Question: I have a div container "page" divided equally to two div elements "" and "" ('width="50%"') like a "book"
I'm trying to tell the browser to set the property '"float"' for any div elements like : according to its parent container.
so:
if the element is inside it should 'float:right;' and if it is inside it should 'float:left;'

'''
<div class="half-Page page-right">
<div class="large"><p>MIND</p></div>
'''
so what is wrong with my code?
here is full code:
HTML:
'''
<body>
<div class="container">
<div id="page1">
<div class="half-Page page-left">
<div class="xlarge"><p>RE</p></div>
<div class="clear"></div>
<div class="large">
<div class="medium">
<div class="small"><p>ME</p></div>
<div class="xsmall"><p>link</p></div>
</div>
<div class="medium"><p>SU</p></div>
</div>
</div>
<div class="half-Page page-right">
<div class="large"><p>MIND</p></div>
<div class="large"></div>
<div class="large"></div>
</div>
</div>
</div>
</body>
</html>
'''
CSS:
'''
@charset "utf-8";
/* CSS Document */
/* ======== Page number 1 */
body, html {
}
.container {
position: absolute;
top: 0;
bottom: 0;
right: 0;
left: 0;
overflow: hidden;
background: url(img/page1.jpg) repeat;
}
#page1 {
position: relative;
height: auto;
bottom: 0;
top: 0;
left: 0;
right: 0;
margin-top: 20px;
margin-bottom: 20px;
margin-right: 80px;
margin-left: 80px;
}
.half-Page {
background: #BD2325;
width: 50%;
min-height: 500px;
height: auto;
}
.page-right .xlarge, .medium, .xsmall, .large, .small {
float: left;
}
.page-left .xlarge, .medium, .xsmall, .large, .small {
float: right;
}
/* centralization for all elements */
.xlarge, .medium, .xsmall, .large, .small {
margin: auto;
position: relative;
top: 0;
bottom: 0;
/* vertical center */
left: 0;
right: 0;
/* horizontal center */
}
/* aspect ratio 1:1 */
.xlarge, .medium, .xsmall {
width: 100vw;
height: 100vw;
}
/* aspect ratio 2:1 */
.large, .small {
width: 100vw;
height: 50vw;
}
.xlarge {
background: pink;
max-height: 360px;
max-width: 360px;
}
.large {
background: #74AA86;
max-height: 180px;
max-width: 360px;
}
.medium {
background: #AFDFD6;
max-height: 180px;
max-width: 180px;
}
.small {
background: #F5FCC2;
max-height: 90px;
max-width: 180px;
}
.xsmall {
background: #C970C3;
max-height: 90px;
max-width: 90px;
}
.clear {
clear: both;
}
'''
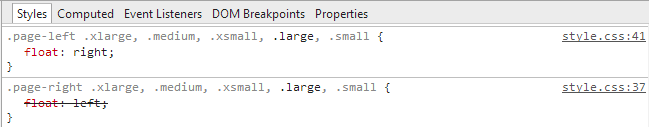
Answer: When you use commas in the CSS selector, you need to repeat the '.page-left' before each selector, otherwise it's saying 'select any xlarge element in page left and any medium, xsmall etc element anywhere'
'''
.page-right .xlarge,
.page-right .medium ,
.page-right .xsmall,
.page-right .large,
.page-right .small
{
float: left;
}
'''